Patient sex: M
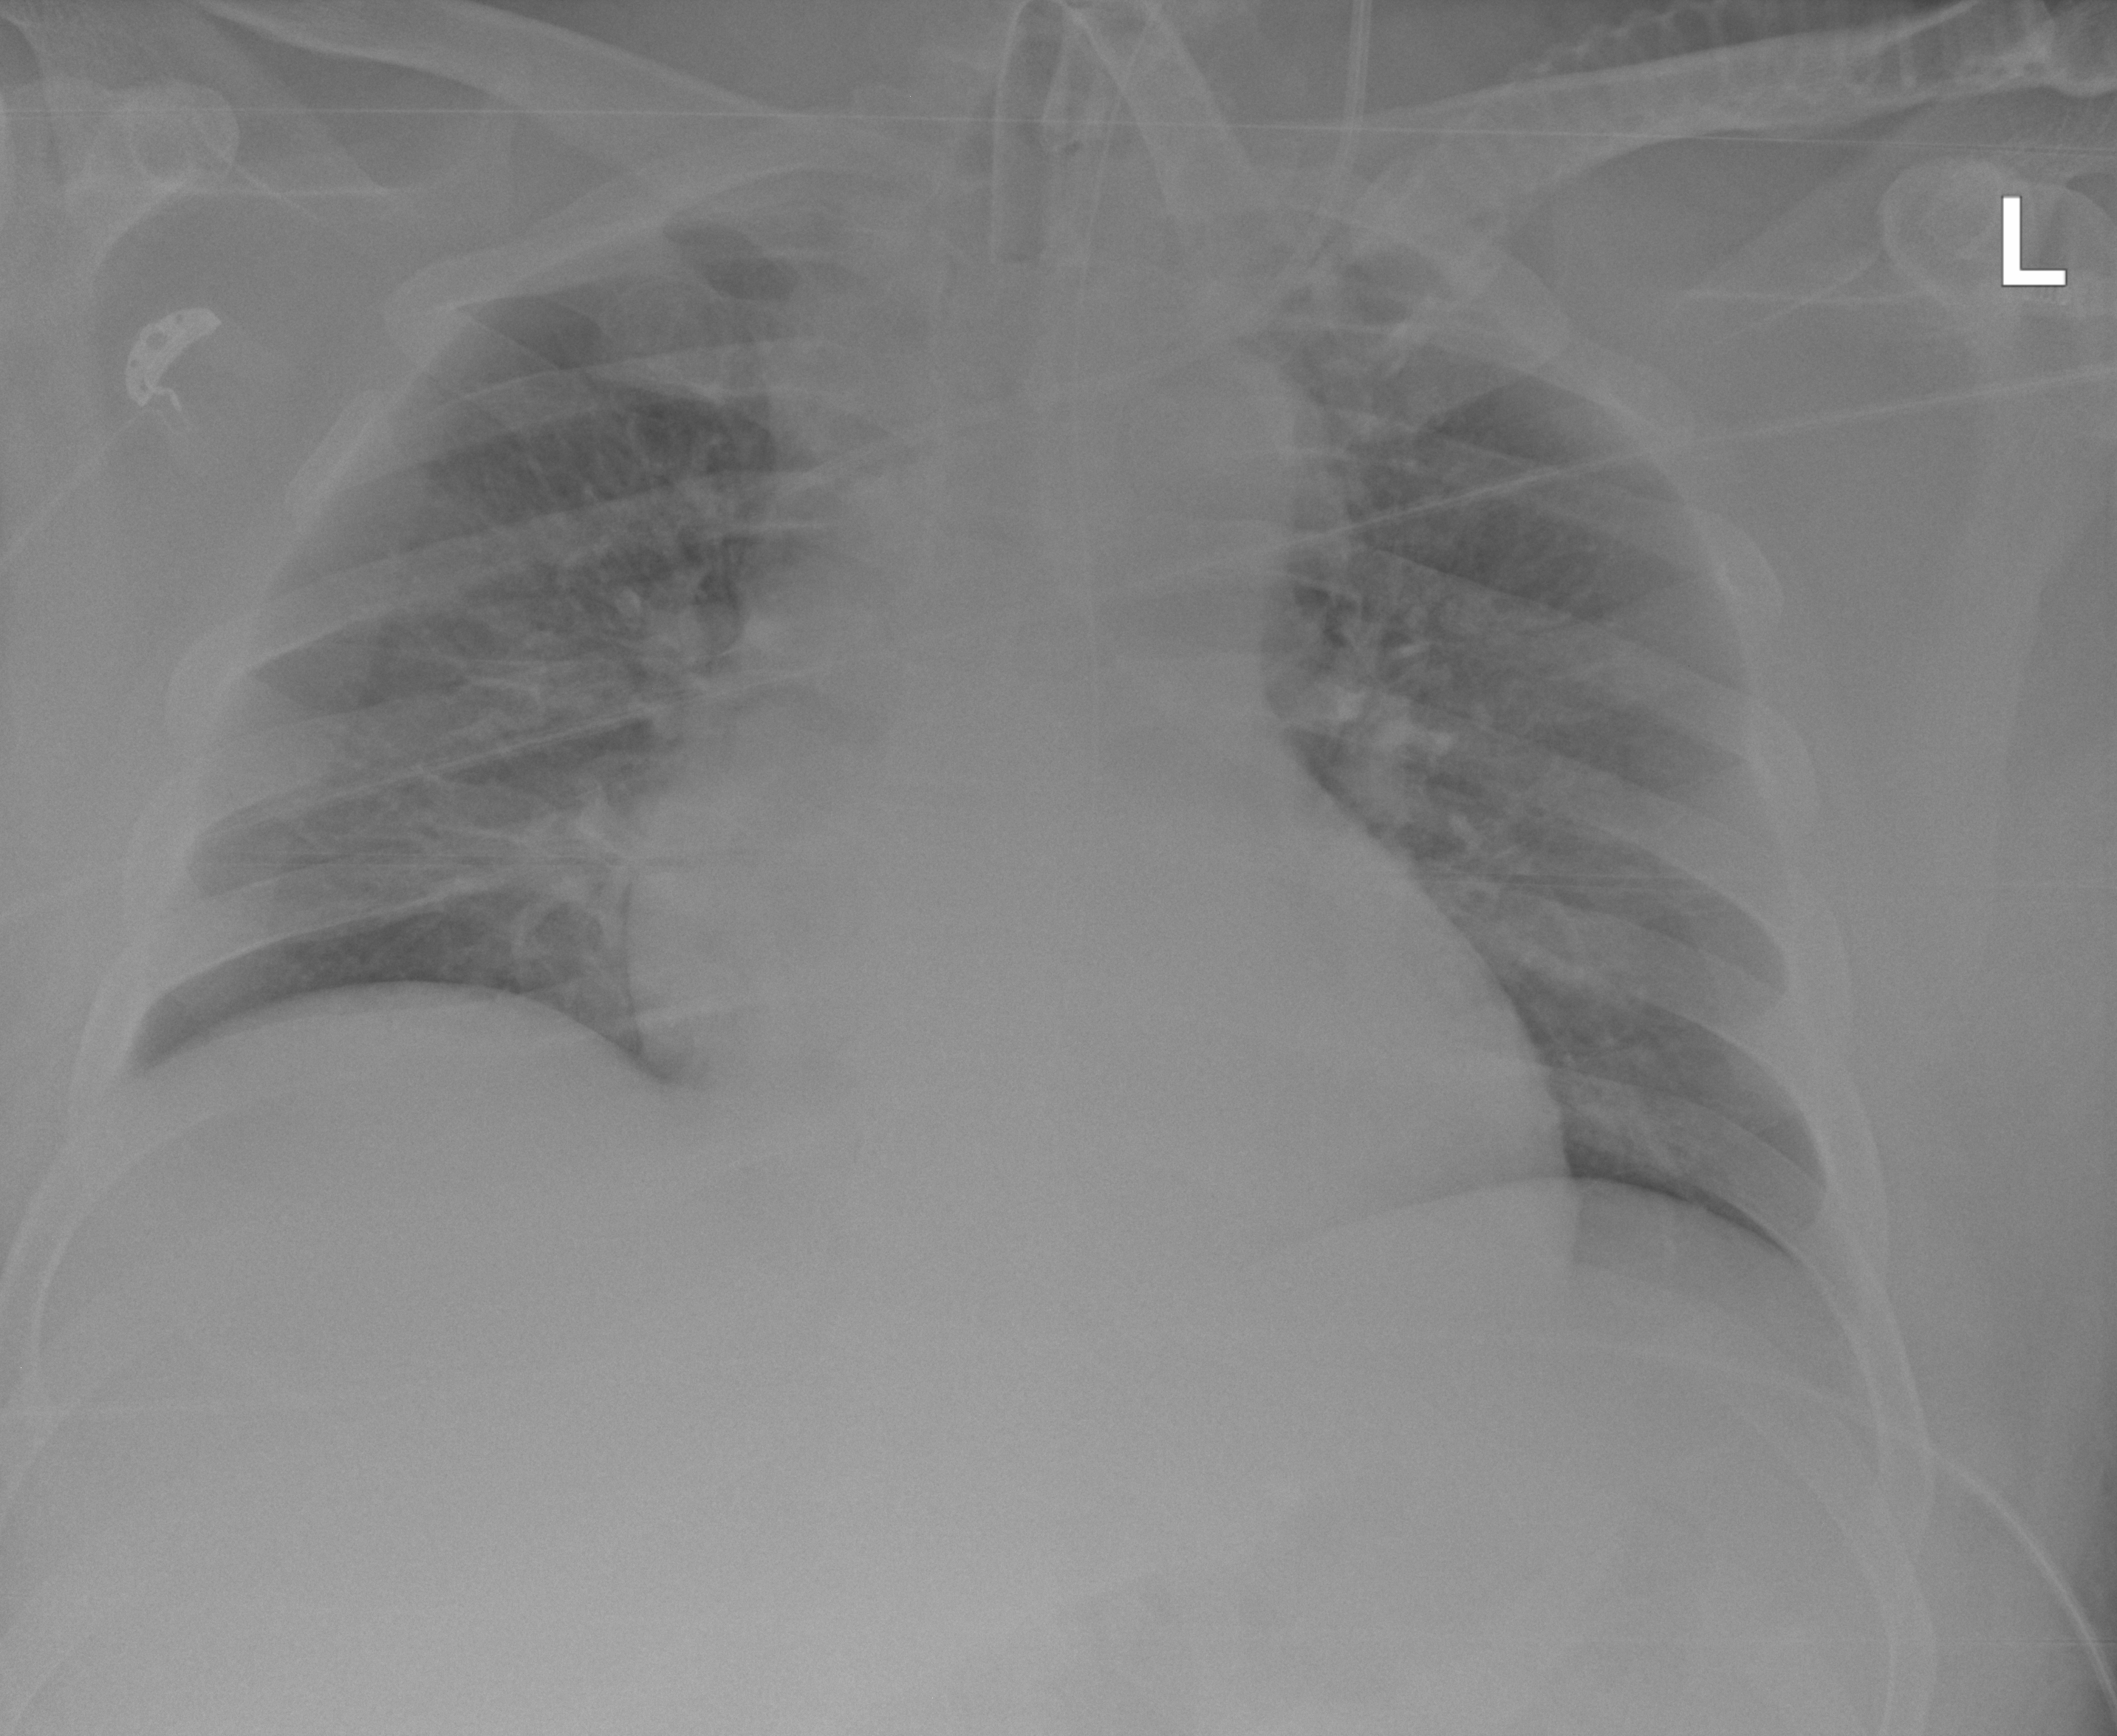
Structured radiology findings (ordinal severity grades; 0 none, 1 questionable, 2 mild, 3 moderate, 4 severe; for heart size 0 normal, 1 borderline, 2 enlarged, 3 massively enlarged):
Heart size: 1
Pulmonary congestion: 0
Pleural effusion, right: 0
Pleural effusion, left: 0
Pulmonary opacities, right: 0
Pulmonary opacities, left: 0
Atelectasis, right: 2
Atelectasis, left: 2